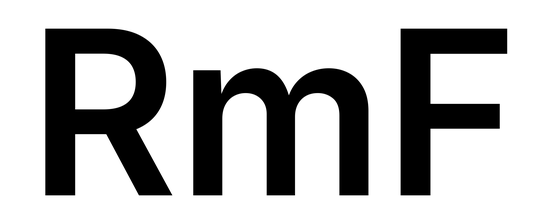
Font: Inter_SemiBold